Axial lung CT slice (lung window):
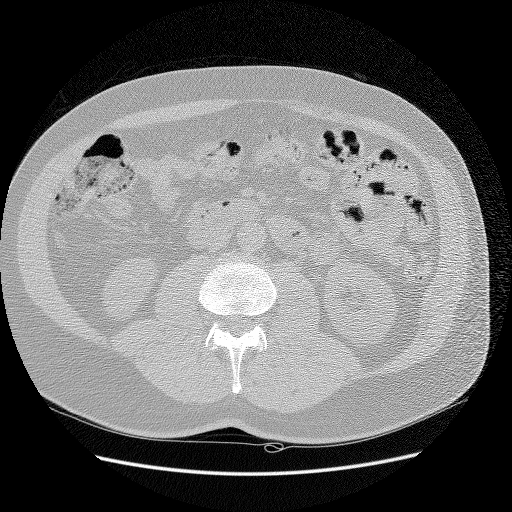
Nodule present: no